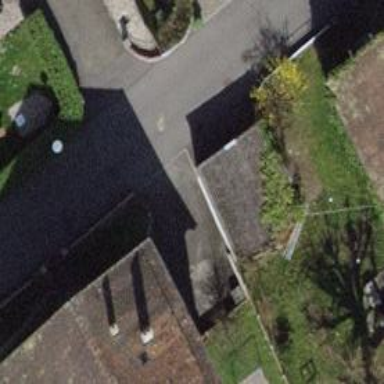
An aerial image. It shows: Alleyway designated as service road.